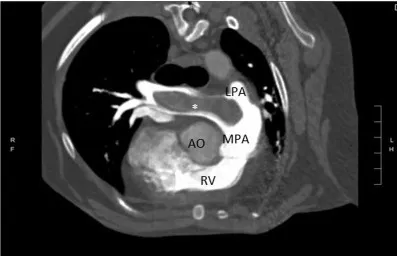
Computed tomography images (transverse view) identifying a large thrombus within the right branch pulmonary artery. RA, Right atrium; RV, Right ventricle; MPA, Main pulmonary artery; AO, Aorta; LPA, Left branch pulmonary artery; *large thrombus in the right branch pulmonary artery.
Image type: radiology (ct)